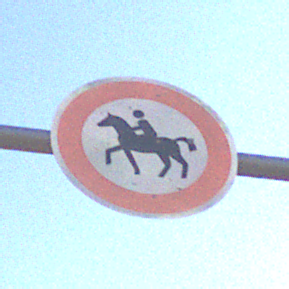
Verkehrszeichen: VerbotReiter
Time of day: SunriseSunset
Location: Outdoor (Nature)
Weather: Clear
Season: NotSpecified
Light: Natural